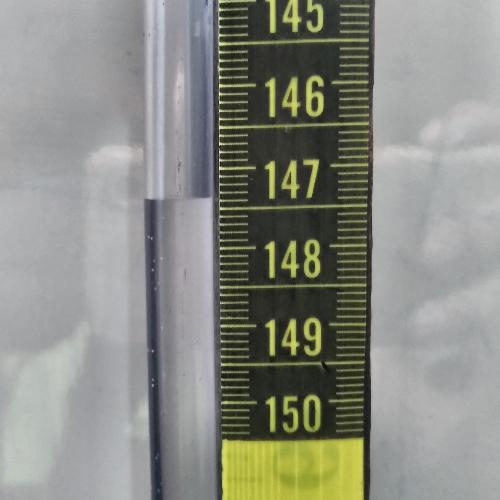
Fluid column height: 147.4 cm